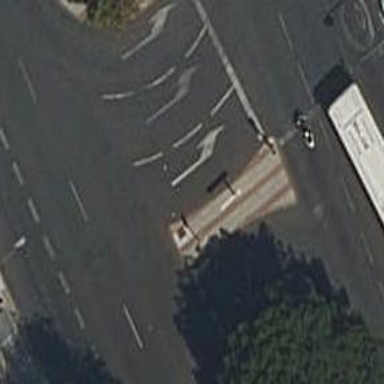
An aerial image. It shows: Kerb barrier.